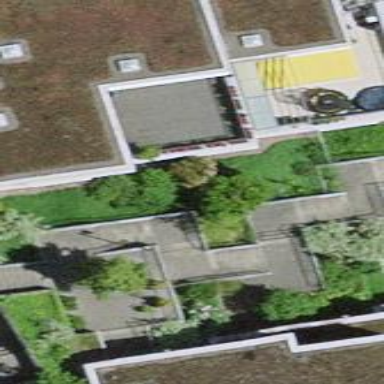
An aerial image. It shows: Terrace building.